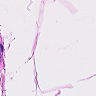
Metastatic tissue present: no